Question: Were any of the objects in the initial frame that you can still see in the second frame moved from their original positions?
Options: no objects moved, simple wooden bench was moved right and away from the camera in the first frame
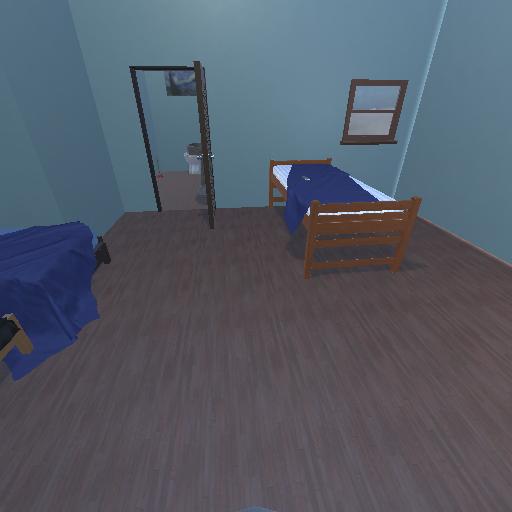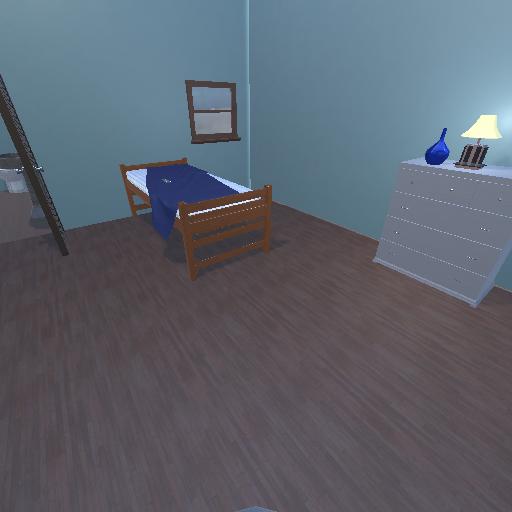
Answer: no objects moved